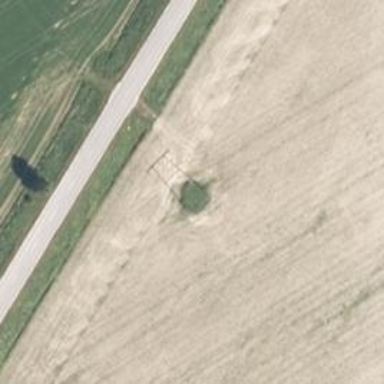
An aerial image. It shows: Power tower.